Echo time (TE): 2.1 ms
Repetition time (TR): 4.2 ms
Flip angle: 110 degrees
Bandwidth: 725 Hz
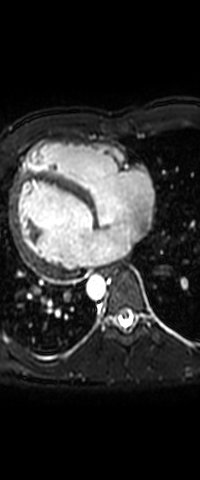
Patient age (years): 16
Disease severity: mild
Diagnoses: MildModerateDilation
Cardiac structures present: LV (left ventricle), RV (right ventricle), LA (left atrium), RA (right atrium), AO (aorta), PA (pulmonary artery), SVC (superior vena cava), IVC (inferior vena cava)